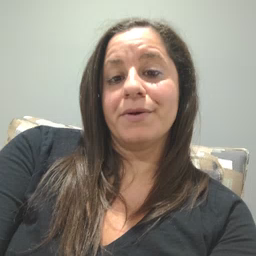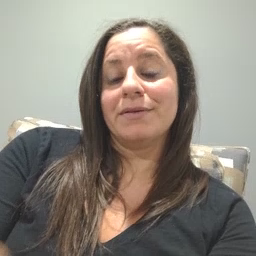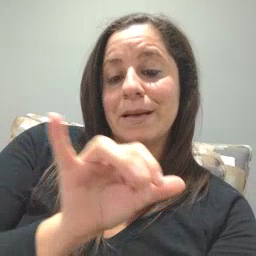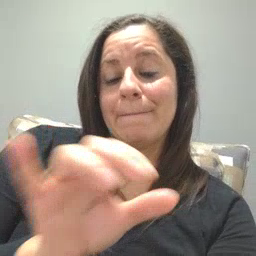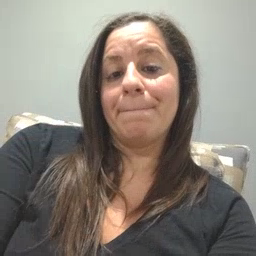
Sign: same